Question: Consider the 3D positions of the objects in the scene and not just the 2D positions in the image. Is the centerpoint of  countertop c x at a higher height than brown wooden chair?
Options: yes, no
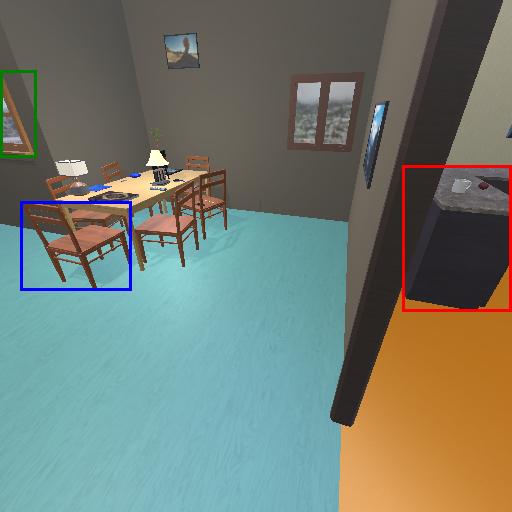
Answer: yes